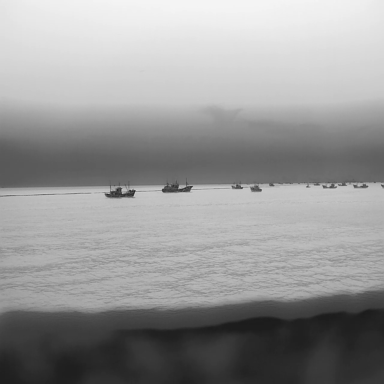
There are 15 objects shown in the infrared image, including 14 bulk_carriers, and a sailboat.